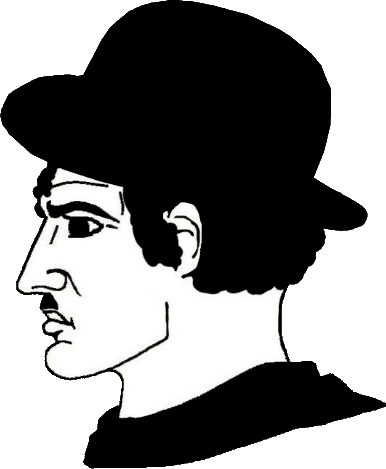
Label: 4_Yes_Chad